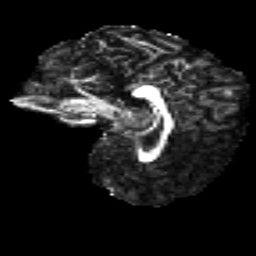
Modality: FA
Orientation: sagittal
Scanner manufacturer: siemens
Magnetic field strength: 3 T
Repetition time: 4.16 s
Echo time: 0.0806 s